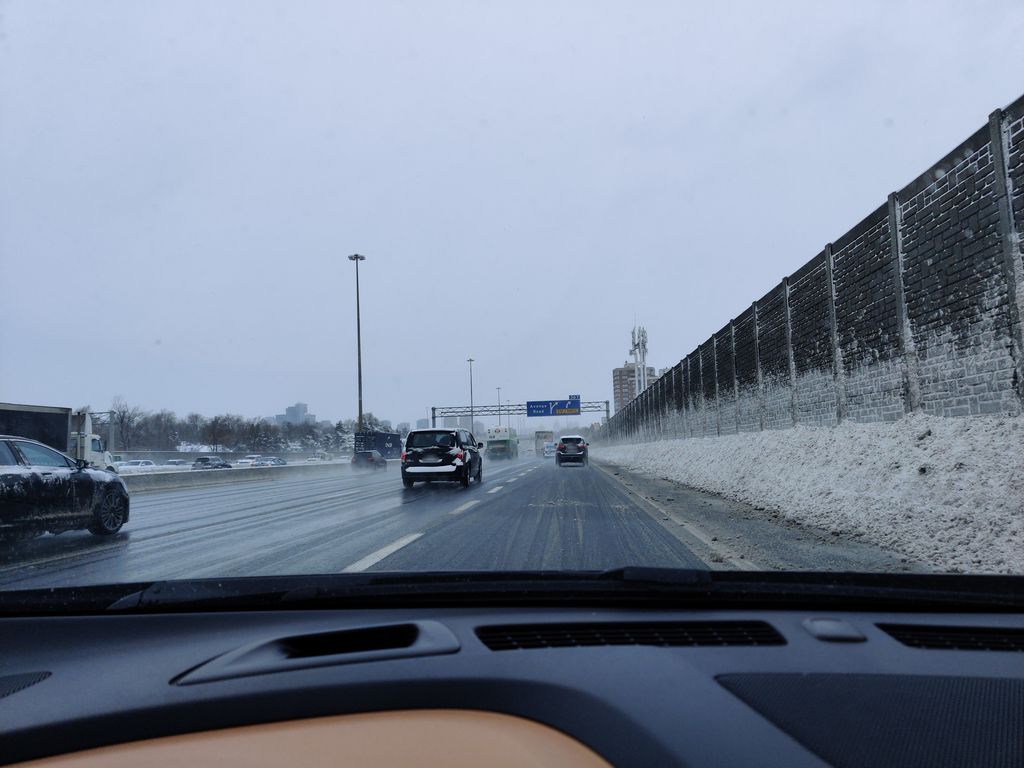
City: toronto